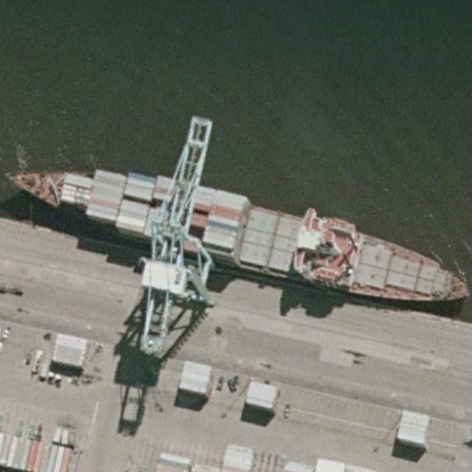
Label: Container_ship